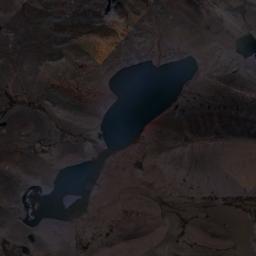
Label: lake